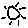
Label: sun